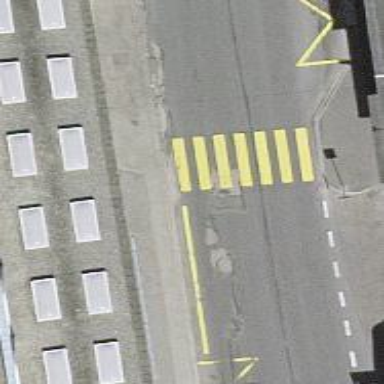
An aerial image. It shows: Marked road crossing.